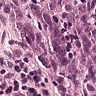
Metastatic tissue present: yes